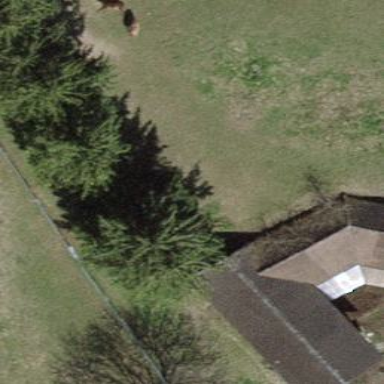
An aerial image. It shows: Farm auxiliary building.